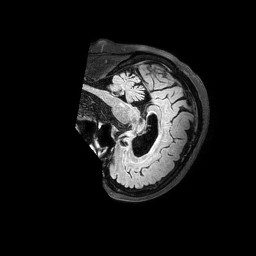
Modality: FLAIR
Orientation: sagittal
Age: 59
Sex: female
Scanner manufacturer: philips
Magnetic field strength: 3 T
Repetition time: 4.8 s
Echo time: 0.2795 s